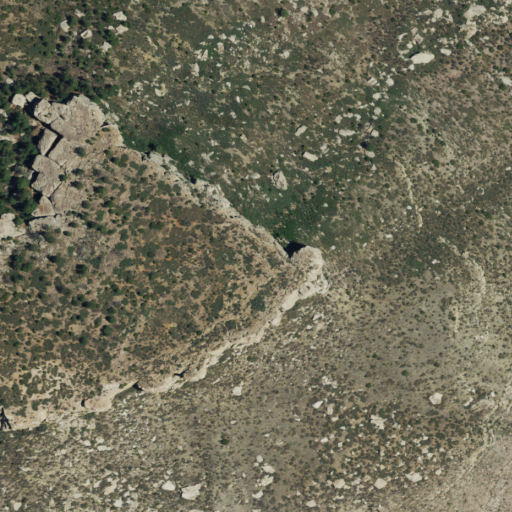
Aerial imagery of mountain in New Mexico named Mesas Cuatas containing shrub, evergreen forest, and open development